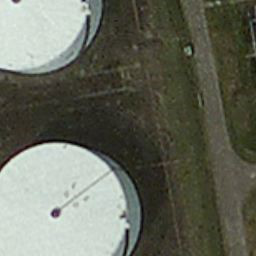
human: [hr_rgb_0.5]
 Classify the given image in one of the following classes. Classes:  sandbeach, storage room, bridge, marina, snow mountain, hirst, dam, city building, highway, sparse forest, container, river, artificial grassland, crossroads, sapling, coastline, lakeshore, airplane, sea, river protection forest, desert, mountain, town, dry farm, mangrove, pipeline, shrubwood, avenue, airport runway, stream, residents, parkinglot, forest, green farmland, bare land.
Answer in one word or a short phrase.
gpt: storage room